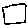
Label: square